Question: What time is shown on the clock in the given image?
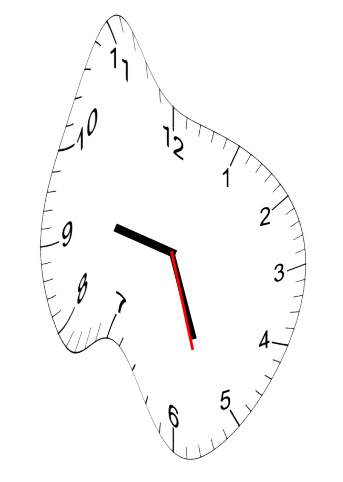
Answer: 09:26:27